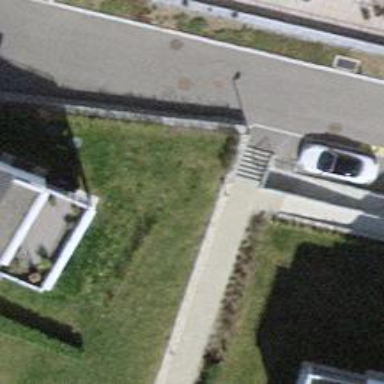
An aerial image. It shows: Set of steps on the road.